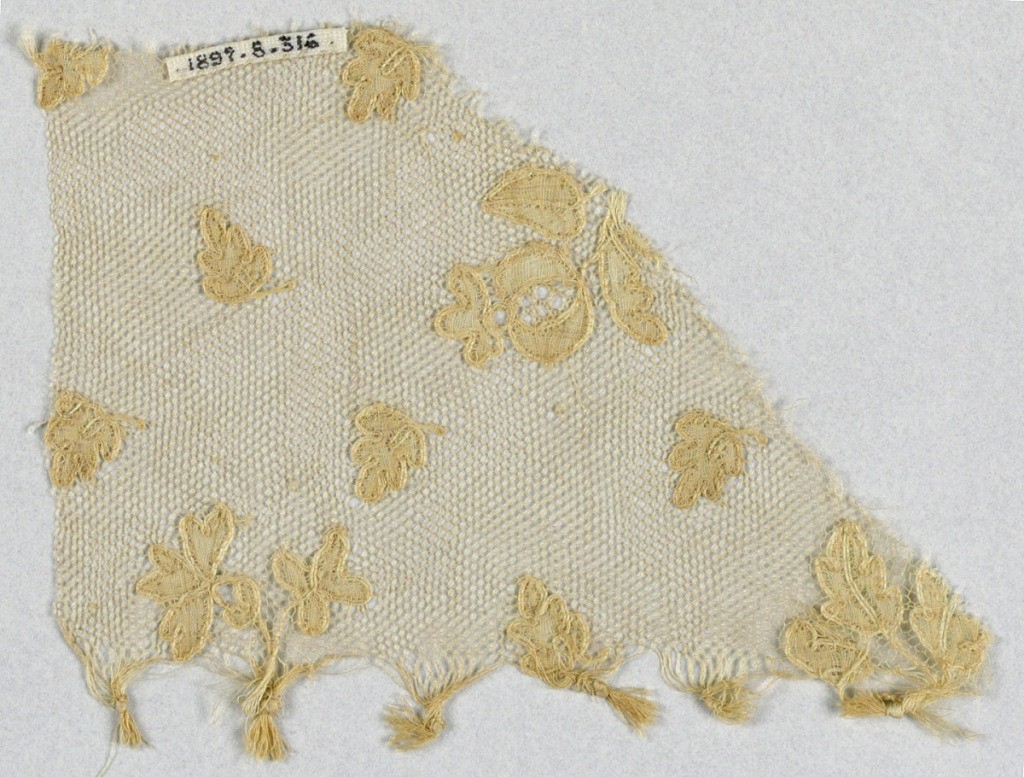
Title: Fragment
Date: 19th century
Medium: linen Technique: bobbin lace (Lille-style with heavy thread)
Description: Fragment of Lille type bobbin lace with threads knotted together on one side.